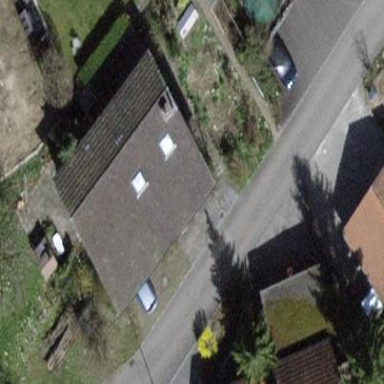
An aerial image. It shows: Building with tiled roof.